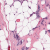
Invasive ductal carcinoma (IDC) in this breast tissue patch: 1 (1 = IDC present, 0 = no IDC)